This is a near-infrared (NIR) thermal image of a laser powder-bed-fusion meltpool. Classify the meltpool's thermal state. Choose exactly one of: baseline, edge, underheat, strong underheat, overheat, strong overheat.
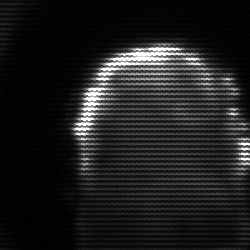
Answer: baseline